Field crop: maize
Growth stage: 2
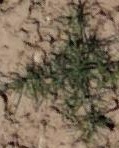
Species: salsola